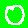
Digit: 0